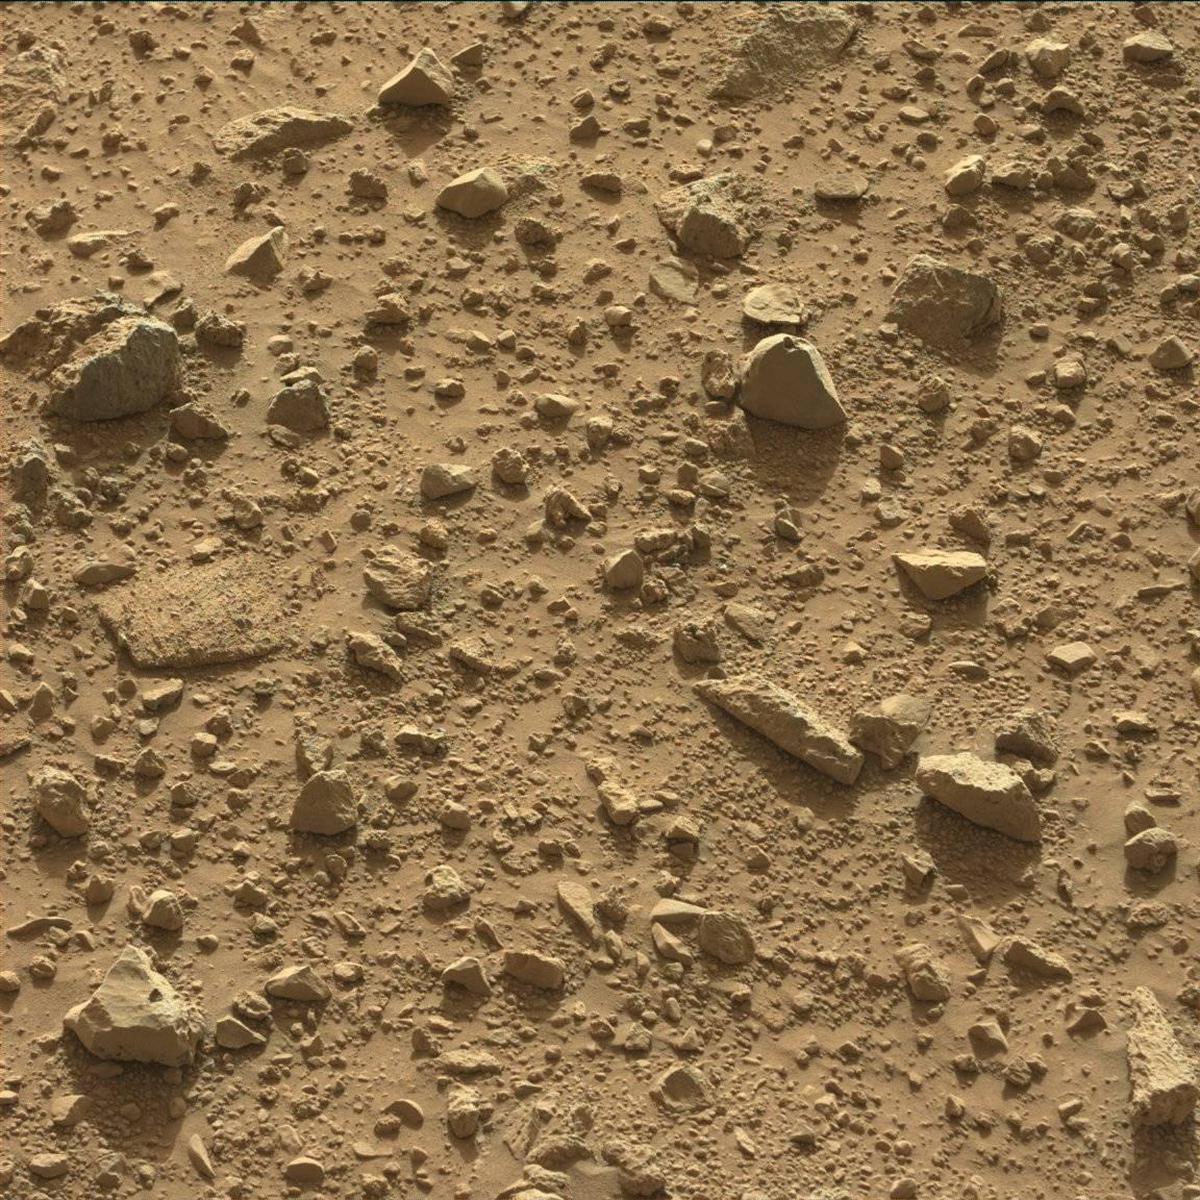
Terrain classes present: Bedrock, Rock, Sand / Soil